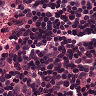
Metastatic tissue present: no